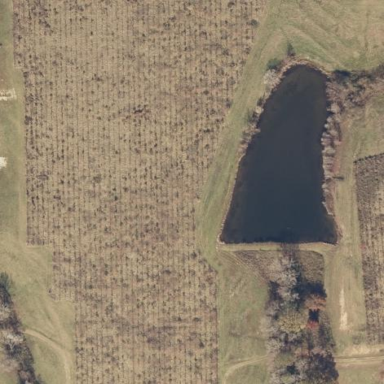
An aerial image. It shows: Orchard with broadleaved deciduous trees.